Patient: sex M, age 68
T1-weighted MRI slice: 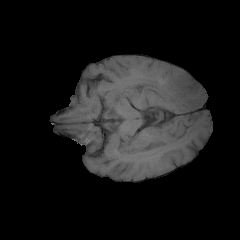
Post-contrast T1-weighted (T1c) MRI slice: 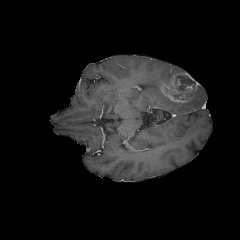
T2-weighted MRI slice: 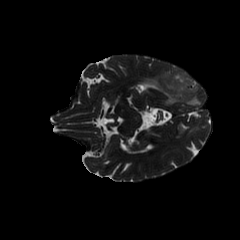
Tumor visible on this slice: yes
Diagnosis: Glioblastoma, IDH-wildtype
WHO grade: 4